【题型】选择题　【知识点】平面几何　【难度】medium
如图, 在直角梯形 $ABCD$ 中, $AB \perp AD$, $AB // DC$, $AD=DC=2$, $AB=4$, 以四条边为直径向外作四个半
圆, 点 $M$ 是这四个半圆弧上的一个动点, 则 $\overrightarrow{AM} \cdot \overrightarrow{AB}$ 的最大值是（  ）

A . 8 \quad\quad\quad\quad B . 16 \quad\quad\quad\quad C . $12 + \frac{12\sqrt{5}}{5}$ \quad\quad\quad\quad D . $12 + 4\sqrt{2}$
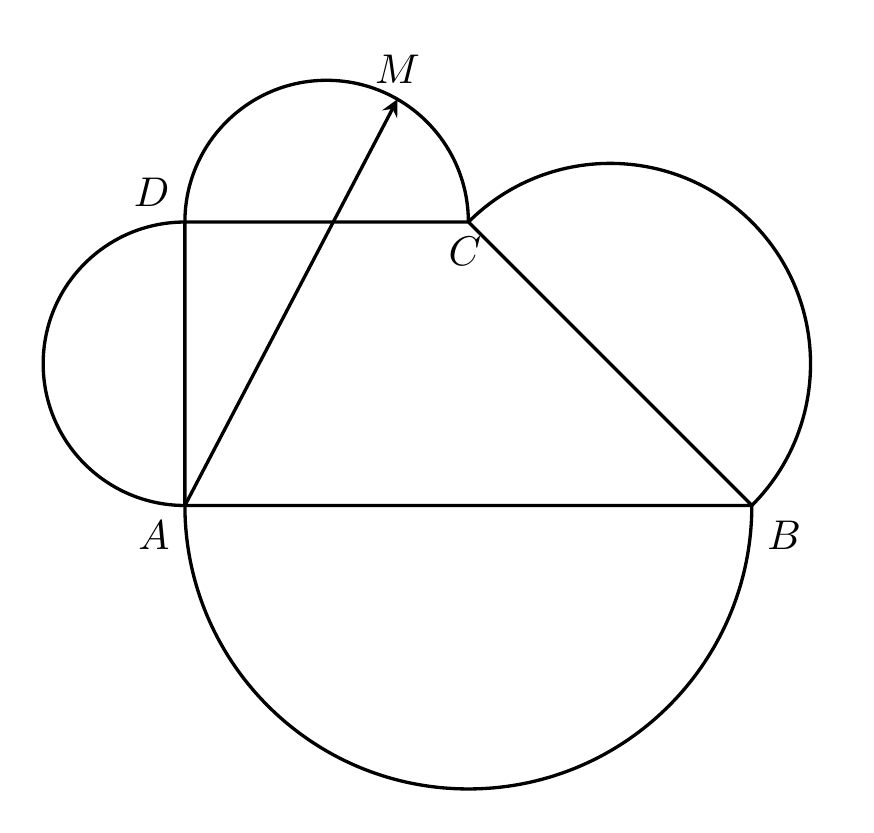
【解答】
【答案】 $D$

【分析】 根据点 $M$ 的位置, 分类讨论, 利用数量积的定义即可求解.

【解答】 解: 要使 $\overrightarrow{AM} \cdot \overrightarrow{AB}$ 最大, 需 $\overrightarrow{AM}$ 与 $\overrightarrow{AB}$ 的夹角 $\theta$ 小于 $90^\circ$,

当点 $M$ 在弧 $AB$ 上时, $\overrightarrow{AM} \cdot \overrightarrow{AB} = |\overrightarrow{AM}| \cdot \cos\theta \cdot |\overrightarrow{AB}| \le |\overrightarrow{AB}|^2 = 16$;

当点 $M$ 在弧 $DC$ 上时, $\overrightarrow{AM} \cdot \overrightarrow{AB} = |\overrightarrow{AM}| \cdot \cos\theta \cdot |\overrightarrow{AB}| \le 2 \cdot 4 = 8$;

当点 $M$ 在弧 $BC$ 上时, 取线段 $BC$ 中点为 $O$,

则 $\overrightarrow{AM} \cdot \overrightarrow{AB} = (\overrightarrow{AO} + \overrightarrow{OM}) \cdot \overrightarrow{AB} = \overrightarrow{AO} \cdot \overrightarrow{AB} + \overrightarrow{OM} \cdot \overrightarrow{AB}$

$= |\overrightarrow{AO}| \cdot |\overrightarrow{AB}| \cdot \cos \langle \overrightarrow{AO}, \overrightarrow{AB} \rangle + |\overrightarrow{OM}| \cdot |\overrightarrow{AB}| \cdot \cos \langle \overrightarrow{OM}, \overrightarrow{AB} \rangle$

$= 3 \times 4 + \sqrt{2} \times 4 \times \cos \langle \overrightarrow{OM}, \overrightarrow{AB} \rangle$,

所以当 $\overrightarrow{OM}$ 与 $\overrightarrow{AB}$ 同向时, $\cos \langle \overrightarrow{OM}, \overrightarrow{AB} \rangle_{\max} = 1$,

此时 $\overrightarrow{AM} \cdot \overrightarrow{AB}$ 最大值为 $12 + 4\sqrt{2}$;

综上, $\overrightarrow{AM} \cdot \overrightarrow{AB}$ 最大值为 $12 + 4\sqrt{2}$.

故选: $D$.

【点评】 本题考查平面向量数量积的性质及运算, 属中档题.

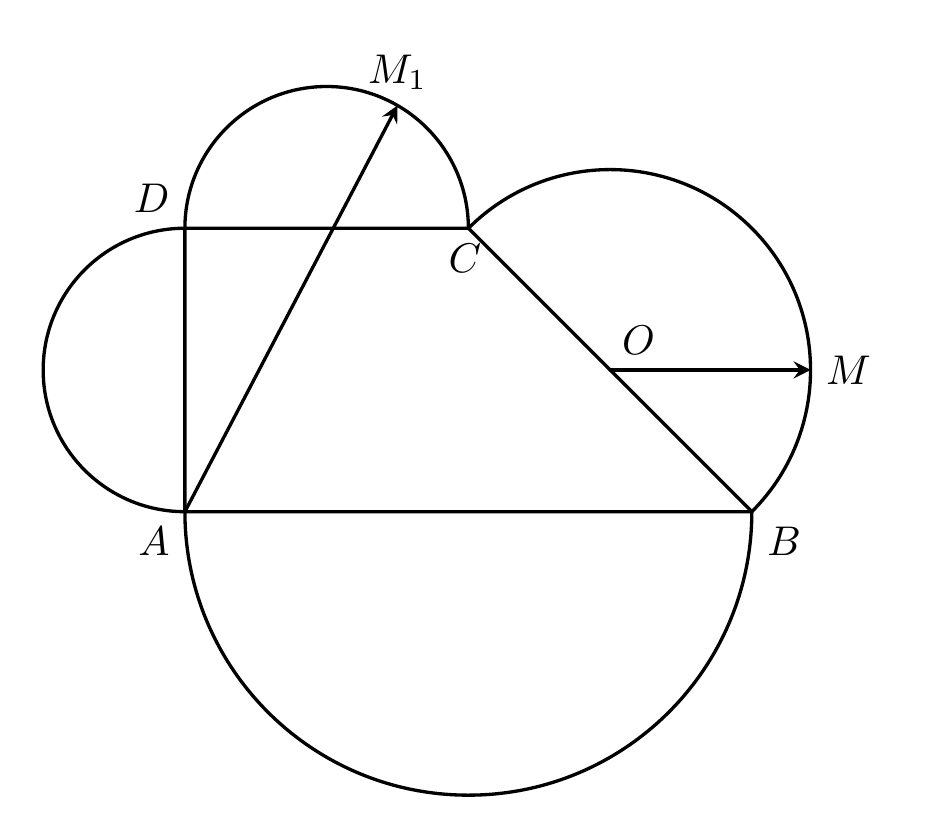